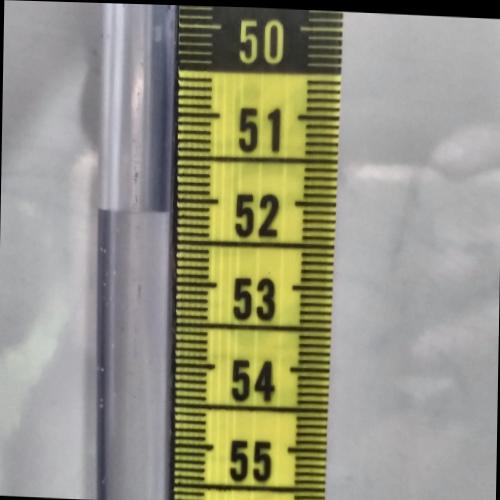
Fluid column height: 52.2 cm